Interaction volume radius: 10 \u00c5
Interaction volume height: 15 \u00c5
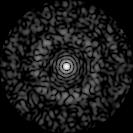
Disorder parameter: 0.8291